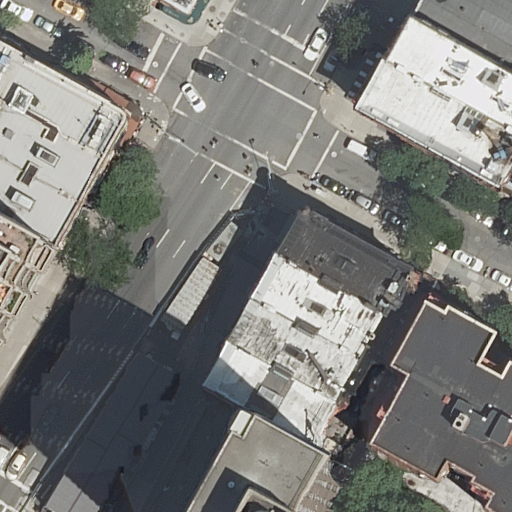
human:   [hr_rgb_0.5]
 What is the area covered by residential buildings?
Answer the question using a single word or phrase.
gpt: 3483m2

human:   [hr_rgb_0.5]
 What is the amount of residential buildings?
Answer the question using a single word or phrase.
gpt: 14

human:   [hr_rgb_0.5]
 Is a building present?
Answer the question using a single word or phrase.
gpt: yes

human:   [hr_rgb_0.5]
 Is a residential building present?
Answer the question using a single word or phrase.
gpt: yes

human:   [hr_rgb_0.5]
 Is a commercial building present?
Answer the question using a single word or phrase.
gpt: no

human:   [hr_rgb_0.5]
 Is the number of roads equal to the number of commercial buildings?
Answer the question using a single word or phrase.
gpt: no

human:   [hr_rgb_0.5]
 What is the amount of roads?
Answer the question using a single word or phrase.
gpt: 3

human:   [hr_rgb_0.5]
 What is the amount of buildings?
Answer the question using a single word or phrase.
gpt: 14

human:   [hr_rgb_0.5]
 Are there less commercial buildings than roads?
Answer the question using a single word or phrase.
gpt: yes

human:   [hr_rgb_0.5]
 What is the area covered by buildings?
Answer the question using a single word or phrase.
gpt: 3483m2

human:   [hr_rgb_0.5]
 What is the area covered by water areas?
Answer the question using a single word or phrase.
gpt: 0m2

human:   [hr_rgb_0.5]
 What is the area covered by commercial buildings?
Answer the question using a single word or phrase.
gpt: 0m2

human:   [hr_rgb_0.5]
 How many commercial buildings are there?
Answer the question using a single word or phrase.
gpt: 0

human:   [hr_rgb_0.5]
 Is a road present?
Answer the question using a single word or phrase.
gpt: yes

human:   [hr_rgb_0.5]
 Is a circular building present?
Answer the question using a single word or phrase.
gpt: no

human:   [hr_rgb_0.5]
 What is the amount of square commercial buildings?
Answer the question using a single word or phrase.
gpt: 0

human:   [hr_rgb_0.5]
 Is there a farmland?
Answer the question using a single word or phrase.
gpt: no

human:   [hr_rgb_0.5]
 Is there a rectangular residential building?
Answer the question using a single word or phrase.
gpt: yes

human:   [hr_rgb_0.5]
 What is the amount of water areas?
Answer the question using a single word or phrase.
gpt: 0

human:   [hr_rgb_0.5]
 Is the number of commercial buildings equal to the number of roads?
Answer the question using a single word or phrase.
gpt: no

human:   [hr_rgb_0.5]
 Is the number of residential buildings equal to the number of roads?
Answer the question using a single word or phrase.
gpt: no

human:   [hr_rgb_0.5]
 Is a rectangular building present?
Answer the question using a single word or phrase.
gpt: yes

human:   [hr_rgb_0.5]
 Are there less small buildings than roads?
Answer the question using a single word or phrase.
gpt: no

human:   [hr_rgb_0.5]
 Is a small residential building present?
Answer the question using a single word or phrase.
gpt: yes

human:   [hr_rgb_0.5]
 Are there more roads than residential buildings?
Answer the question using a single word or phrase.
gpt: no

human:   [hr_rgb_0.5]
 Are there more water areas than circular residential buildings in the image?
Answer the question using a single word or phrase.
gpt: no

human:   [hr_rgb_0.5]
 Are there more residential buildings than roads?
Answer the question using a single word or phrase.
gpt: yes

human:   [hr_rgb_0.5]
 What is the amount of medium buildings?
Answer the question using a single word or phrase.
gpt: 7

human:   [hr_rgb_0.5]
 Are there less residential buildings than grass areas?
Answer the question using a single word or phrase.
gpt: no

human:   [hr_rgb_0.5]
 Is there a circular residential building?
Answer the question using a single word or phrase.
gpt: no

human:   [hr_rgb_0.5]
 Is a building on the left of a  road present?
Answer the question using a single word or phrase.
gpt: yes

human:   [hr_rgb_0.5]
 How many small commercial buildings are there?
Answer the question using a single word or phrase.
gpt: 0

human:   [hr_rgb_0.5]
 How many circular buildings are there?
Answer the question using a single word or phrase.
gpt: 0

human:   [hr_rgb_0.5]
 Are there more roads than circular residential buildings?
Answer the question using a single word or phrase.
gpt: yes

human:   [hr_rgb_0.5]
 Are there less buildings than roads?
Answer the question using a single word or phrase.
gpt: no

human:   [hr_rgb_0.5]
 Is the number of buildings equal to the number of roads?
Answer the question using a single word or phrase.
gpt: no

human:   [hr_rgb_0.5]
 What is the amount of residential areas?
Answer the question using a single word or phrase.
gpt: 0

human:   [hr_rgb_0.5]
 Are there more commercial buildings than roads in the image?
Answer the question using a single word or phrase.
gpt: no

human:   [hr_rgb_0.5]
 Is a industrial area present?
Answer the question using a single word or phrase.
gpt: no

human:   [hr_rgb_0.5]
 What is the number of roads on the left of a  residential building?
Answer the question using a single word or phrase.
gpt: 3

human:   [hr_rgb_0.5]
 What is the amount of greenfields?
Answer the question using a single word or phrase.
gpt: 0

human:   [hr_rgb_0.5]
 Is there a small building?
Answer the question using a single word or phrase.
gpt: yes

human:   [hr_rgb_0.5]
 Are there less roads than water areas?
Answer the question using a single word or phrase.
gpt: no

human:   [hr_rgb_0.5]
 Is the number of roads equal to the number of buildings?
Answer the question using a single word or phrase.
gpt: no

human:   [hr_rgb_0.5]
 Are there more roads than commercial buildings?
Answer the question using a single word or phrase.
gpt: yes

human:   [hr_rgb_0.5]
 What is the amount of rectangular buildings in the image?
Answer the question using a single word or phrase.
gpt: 10

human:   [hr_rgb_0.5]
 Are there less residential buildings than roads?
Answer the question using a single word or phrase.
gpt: no

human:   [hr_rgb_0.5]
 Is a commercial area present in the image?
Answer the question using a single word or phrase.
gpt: no

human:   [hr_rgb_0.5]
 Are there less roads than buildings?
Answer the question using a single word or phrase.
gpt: yes

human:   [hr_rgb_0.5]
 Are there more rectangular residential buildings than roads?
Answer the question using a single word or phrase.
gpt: yes

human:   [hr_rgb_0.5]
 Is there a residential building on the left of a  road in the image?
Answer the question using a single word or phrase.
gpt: yes

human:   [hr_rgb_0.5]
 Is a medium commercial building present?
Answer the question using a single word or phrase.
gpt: no

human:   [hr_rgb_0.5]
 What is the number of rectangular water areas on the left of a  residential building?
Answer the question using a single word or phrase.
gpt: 0

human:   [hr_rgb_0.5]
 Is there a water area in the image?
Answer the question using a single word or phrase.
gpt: no

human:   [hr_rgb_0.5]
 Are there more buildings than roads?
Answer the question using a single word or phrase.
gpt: yes

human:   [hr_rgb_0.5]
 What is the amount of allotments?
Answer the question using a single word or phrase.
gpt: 0

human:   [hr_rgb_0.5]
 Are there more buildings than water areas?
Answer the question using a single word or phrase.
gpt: yes

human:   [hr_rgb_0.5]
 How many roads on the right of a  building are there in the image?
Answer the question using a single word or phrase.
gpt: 3

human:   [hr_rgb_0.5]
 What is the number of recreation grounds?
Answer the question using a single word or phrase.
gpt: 0

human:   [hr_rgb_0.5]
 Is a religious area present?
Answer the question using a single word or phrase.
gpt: no

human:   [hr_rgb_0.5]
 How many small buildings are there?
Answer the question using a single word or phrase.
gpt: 6

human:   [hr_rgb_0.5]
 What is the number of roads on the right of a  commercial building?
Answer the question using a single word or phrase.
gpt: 0

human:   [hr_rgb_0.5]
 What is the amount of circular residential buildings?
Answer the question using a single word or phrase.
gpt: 0

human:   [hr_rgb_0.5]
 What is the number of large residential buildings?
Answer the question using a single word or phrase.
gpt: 1